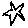
Label: star